Question: I am using ggplot to visualize the gapminder data set. Can someone help me get the legend to show round points with their sizes respective to the population of the country?
'''
df1<-gapminder[!(gapminder$country=="Kuwait"),]
blackline <- df1 %>%
group_by(continent, year) %>%
summarise(average = weighted.mean(gdpPercap))
p <- ggplot(data = df1, mapping = aes(x = year, y = gdpPercap)) +
scale_x_continuous(breaks = seq(1960, 2000, by = 20)) +
theme_bw() +
labs(x = "Life Expectancy",
y = "GDP Per Capita",
color = "Continent",
size = "Population (100K)") +
# colored dots
geom_point(df1, mapping = aes(col = continent, size = pop/100000)) +
# colored lines
geom_line(data = df1, aes(color = continent, group = country)) +
facet_grid(cols = vars(continent)) +
# weighted average black line
geom_line(data = blackline, aes(x = year, y = average, size = 1)) +
geom_point(data = blackline, aes(x = year, y = average, size = 1000))
p
'''

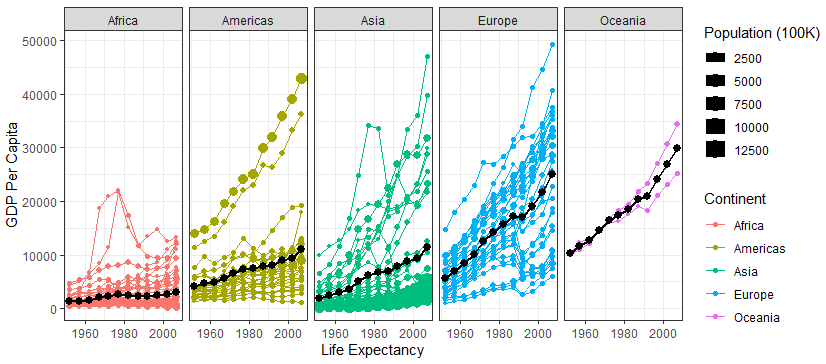
Answer: This could be achieved by setting 'show.legend=FALSE' in the geoms for the blackline:
'''
library(gapminder)
library(ggplot2)
library(dplyr)
df1<-gapminder[!(gapminder$country=="Kuwait"),]
blackline <- df1 %>%
group_by(continent, year) %>%
summarise(average = weighted.mean(gdpPercap))
#> 'summarise()' regrouping output by 'continent' (override with '.groups' argument)
p <- ggplot(data = df1, mapping = aes(x = year, y = gdpPercap)) +
scale_x_continuous(breaks = seq(1960, 2000, by = 20)) +
theme_bw() +
labs(x = "Life Expectancy",
y = "GDP Per Capita",
color = "Continent",
size = "Population (100K)") +
# colored dots
geom_point(aes(col = continent, size = pop/100000)) +
# colored lines
geom_line(aes(color = continent, group = country)) +
facet_grid(cols = vars(continent)) +
# weighted average black line
geom_line(data = blackline, aes(x = year, y = average, size = 1), show.legend = FALSE) +
geom_point(data = blackline, aes(x = year, y = average, size = 1000), show.legend = FALSE)
p
'''